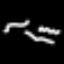
Label: squiggle